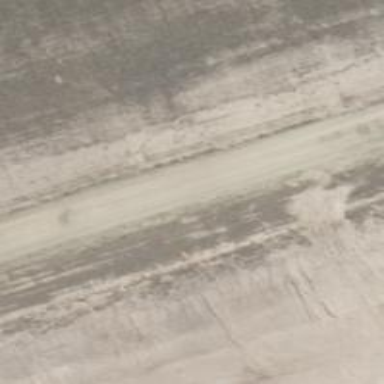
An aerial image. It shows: Track with grade 2 gravel surface.